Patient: sex F, age 68
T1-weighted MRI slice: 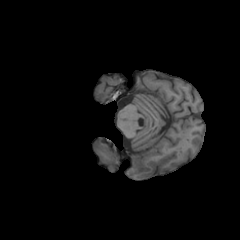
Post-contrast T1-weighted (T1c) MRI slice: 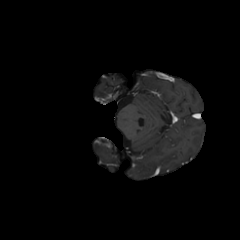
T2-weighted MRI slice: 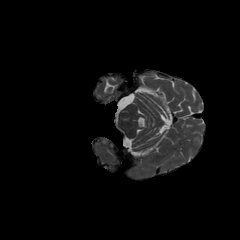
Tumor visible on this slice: yes
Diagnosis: Glioblastoma, IDH-wildtype
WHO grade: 4